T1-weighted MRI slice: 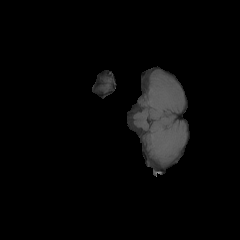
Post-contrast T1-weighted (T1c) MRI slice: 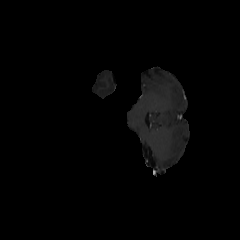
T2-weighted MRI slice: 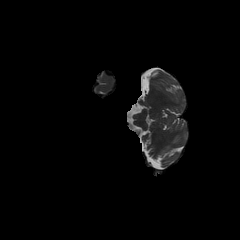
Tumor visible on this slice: no